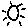
Label: sun